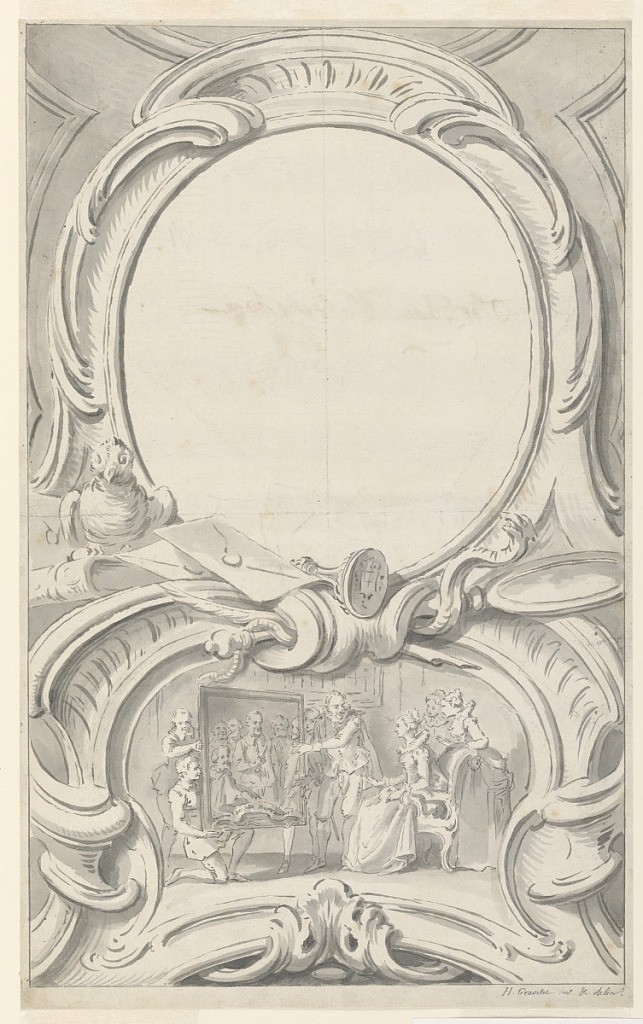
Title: Design for Frame Surrounding the Portrait of Sir Francis Walsingham
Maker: Gravelot, French, 1699 - 1773, active in England
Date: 1737–38
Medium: Pen and ink, brush and wash on paper
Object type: Drawing
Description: Design for frame surrounding the portrait of Sir Francis Walsingham. Two escutcheons, the top one blank and intended for the portrait, surrounded by a mortar board, seal, book, and bird at lower left. At bottom, the frame contains a figural scene depicting the presentation of a portrait painting to a seated woman.